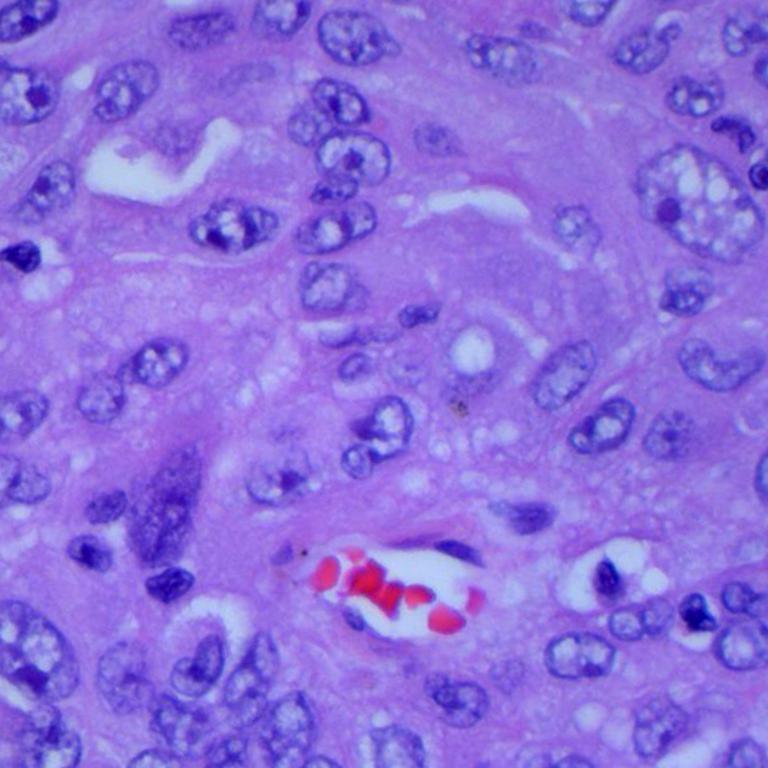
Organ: lung
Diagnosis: adenocarcinomas